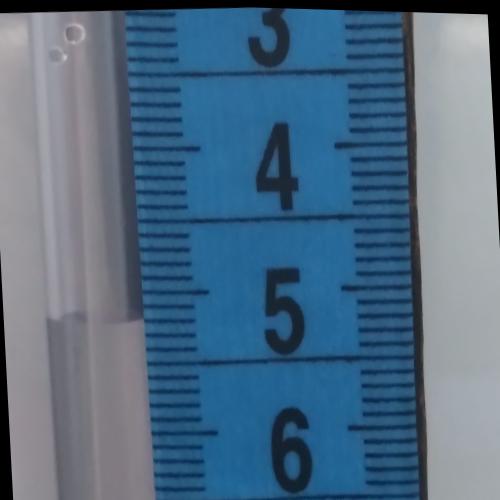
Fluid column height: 5.2 cm